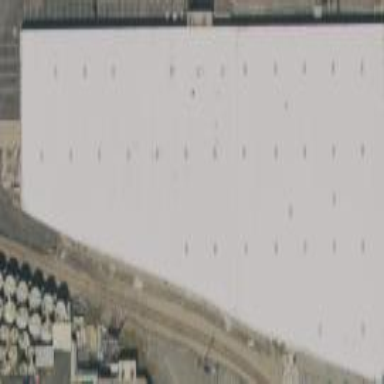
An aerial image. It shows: Warehouse building.